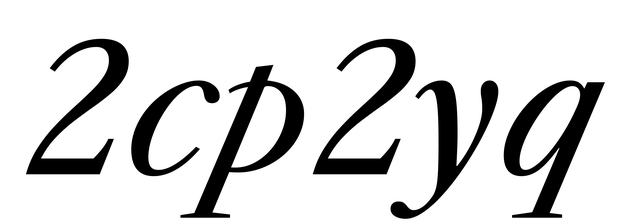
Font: LibreCaslonText-Italic_Italic